Question: How can I make a button group with rounded corner

I know that I can use images. But is it possible to make it without using images?
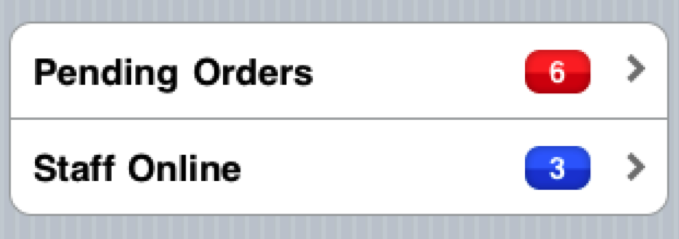
Answer: From storyboard:
Table View
Content->Static Cells
Style->Grouped
<URL>